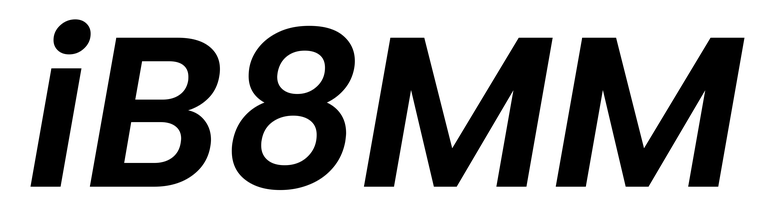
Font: Poppins-SemiBoldItalic